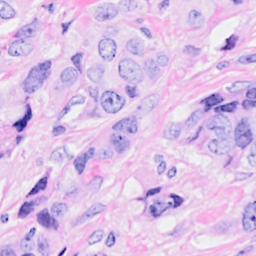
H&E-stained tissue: Breast